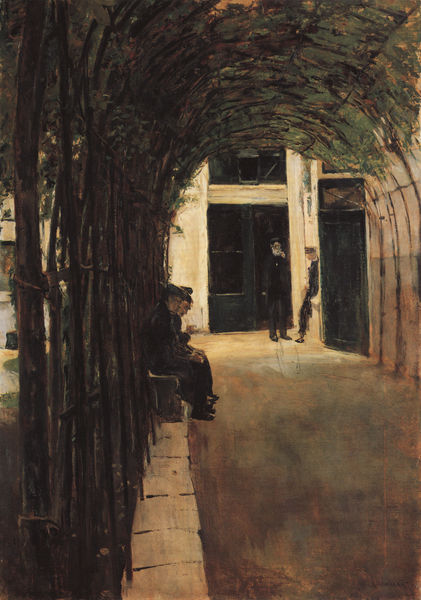
Titel: Garten im Altmännerhaus
Künstler: Max Liebermann
Standort: Stuttgart
Institution: Staatsgalerie
Schlagwörter: blätter, dunkel, gemälde, laub, mann, schatten, weiß, bäume, frauen, grün, menschen, ocker, sitzen, stadt, äste, braun, fenster, glas, grau, hell, hintergrund, hut, hüte, laterne, licht, männer, reden, schwarz, strasse, szene, tür, türkis, gebäude, haus, rosen, schloss, weg, zaun, beige, gespräch, leute, kappe, kappen, mütze, mützen, kleidung, stehen, stein, steine, tod, trauer, türbogen, öl, erde, stamm, zweige, gitter, pfad, sonne, sitzend, personen, pflanzen, schön, traurig, genre, garten, ranken, düster, sitze, bogen, perspektive, türen, zwei, schuhe, jungen, reisig, mauer, allee, hecke, hof, bank, französisch, rundbogen, angst, stämme, wein, warten, bögen, stiele, eingang, gang, zugang, seil, gebogen, militär, uniform, uniformen, furcht, liebermann, arkaden, raucher, fluchtpunkt, sturz, sonnenschein, bambus, hot, auffahrt, platten, sitzbank, sitzender, schtten, laubengang, max liebermann, spalier, laube, tunnel, offiziere, paare, bogengang, anstalt, studenten, flaneur, linde, linden, türsturz, sitzstufe, pfalnhzen, 19. jh.